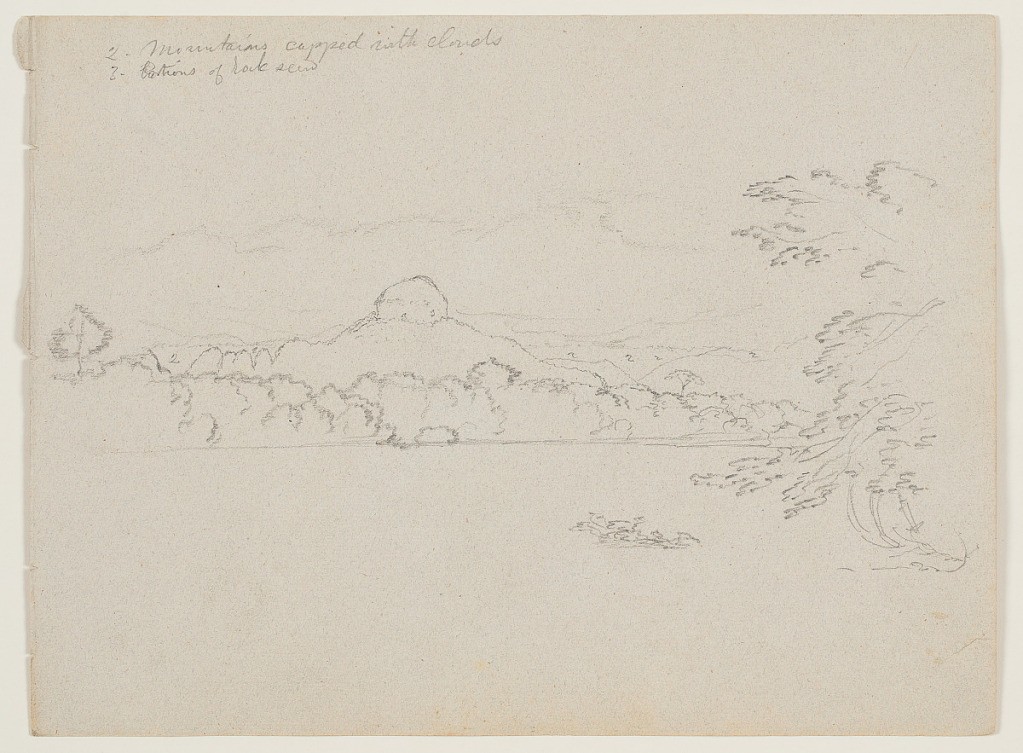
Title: View along the Magdalena River, Colombia
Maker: Frederic Edwin Church, American, 1826–1900
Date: May 1853
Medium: Graphite on white laid paper
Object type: Drawing
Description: Landscape sketch of a rocky outcropping in the mountainous jungle of Colombia, as seen from the Magdalena River. In the foreground at extreme right, trees and vegetation of nearby bank are visible. In middle distance on opposite bank, a cylindrical bluffs rises out of a wooded prominence at center. Above, distant mountains are capped with clouds.